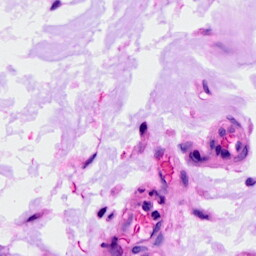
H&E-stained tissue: Ovarian